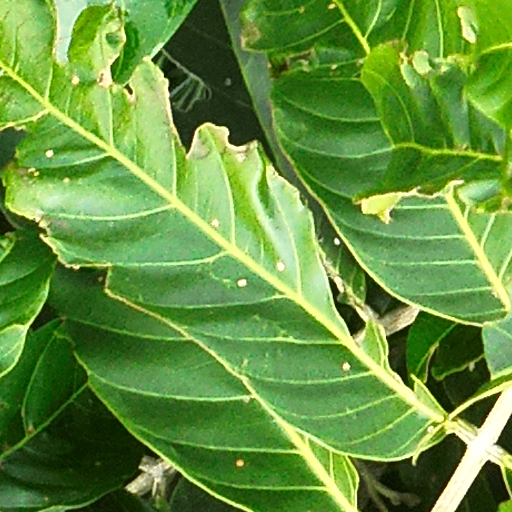
Species: Guarea guidonia
GBIF accepted scientific name: Guarea guidonia
Crown area (m\u00b2): 83.549